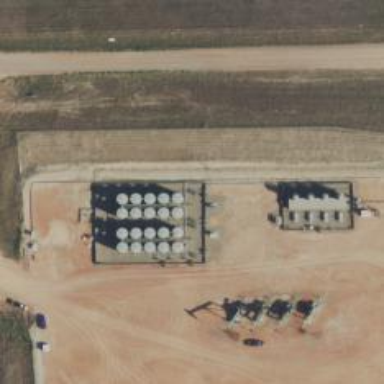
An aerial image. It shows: Storage tank with man-made structure.